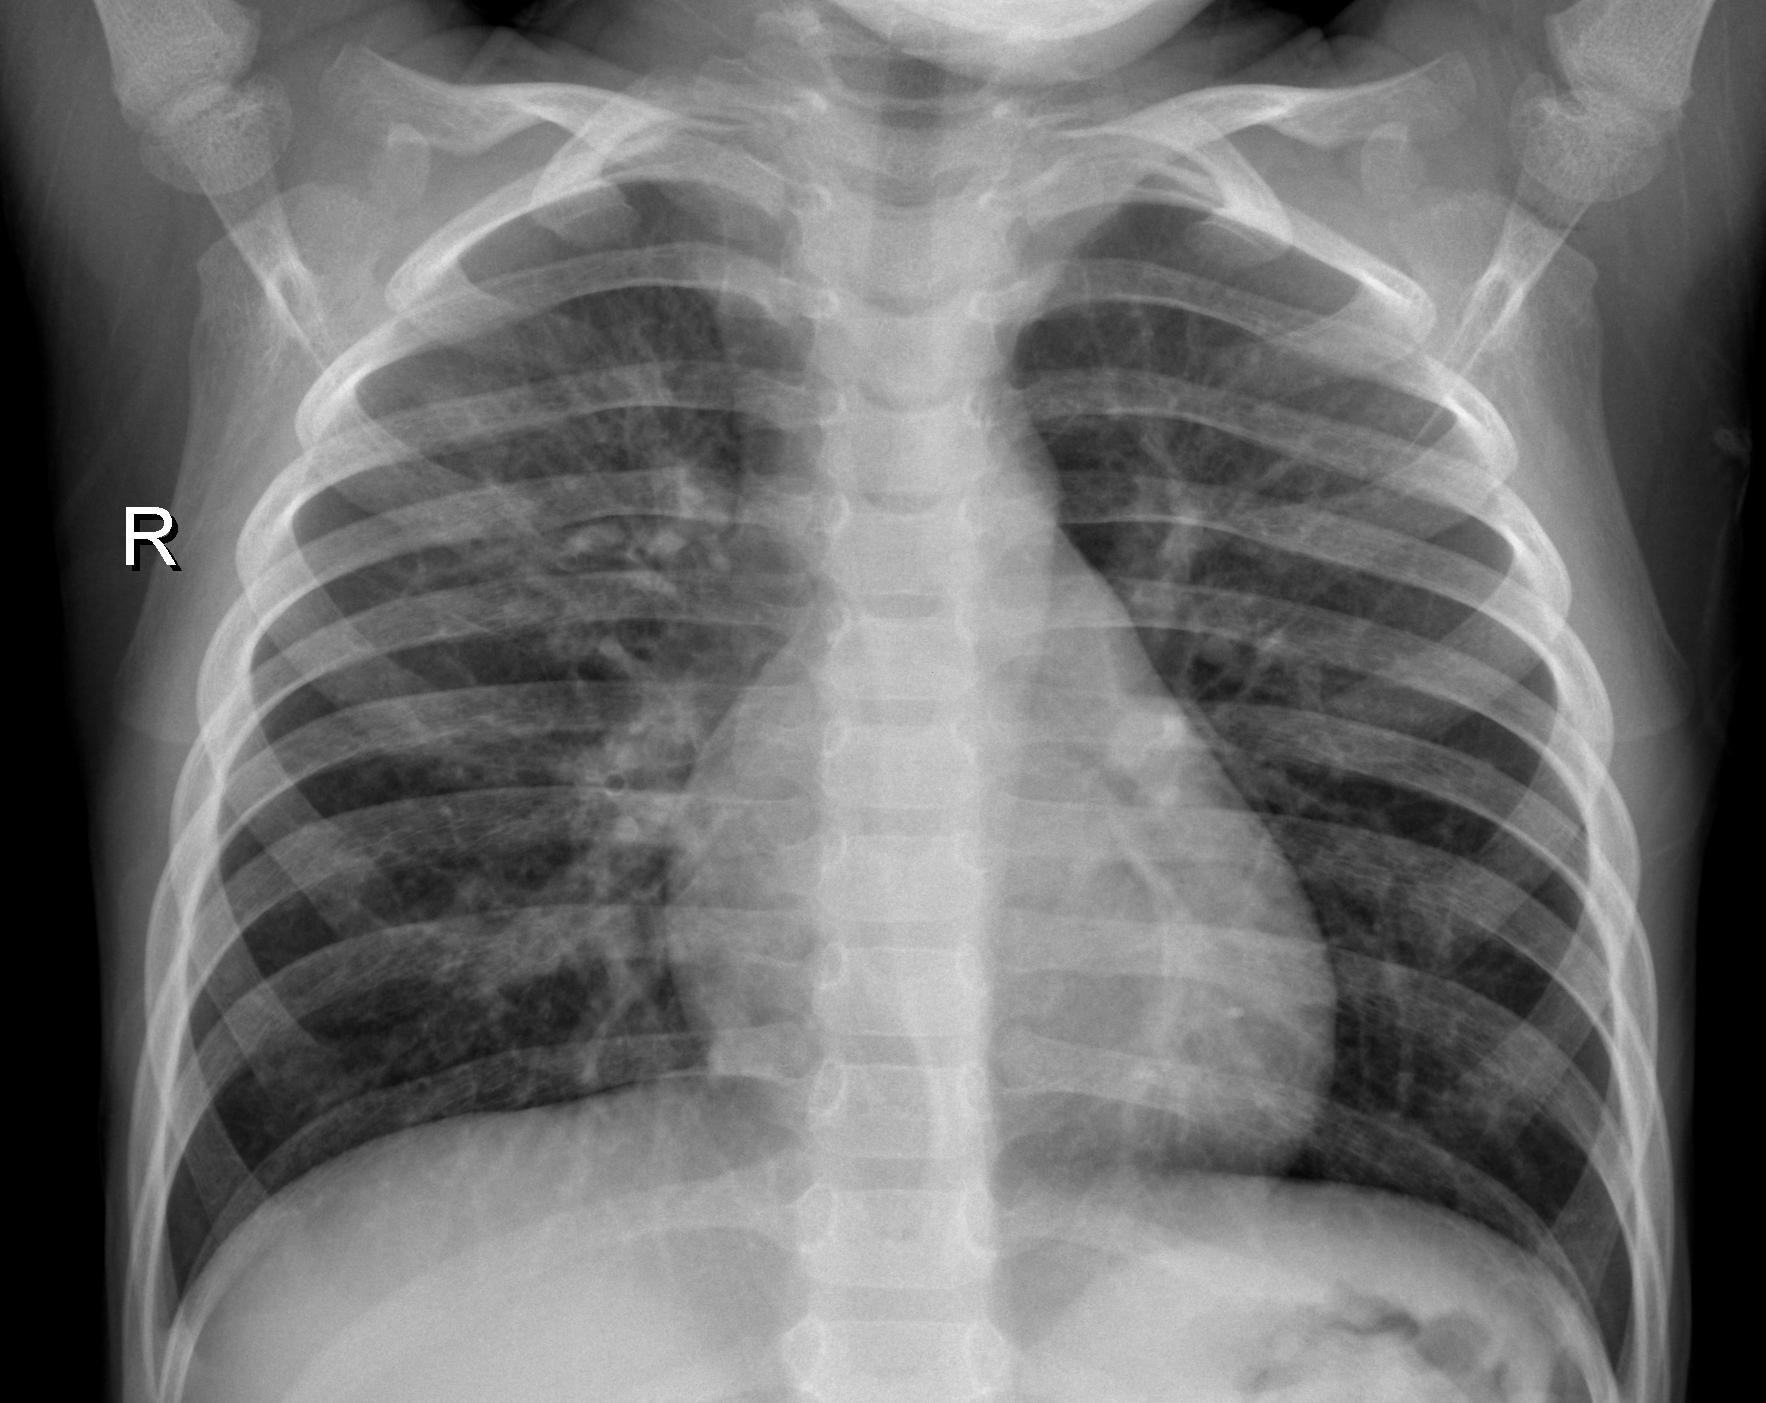
Diagnosis: PNEUMONIA